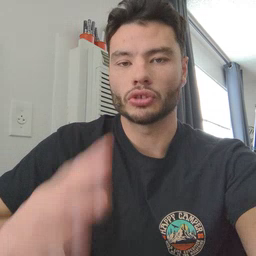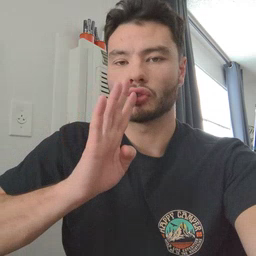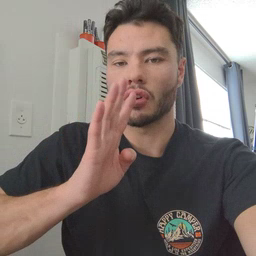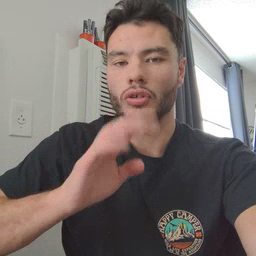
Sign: talk